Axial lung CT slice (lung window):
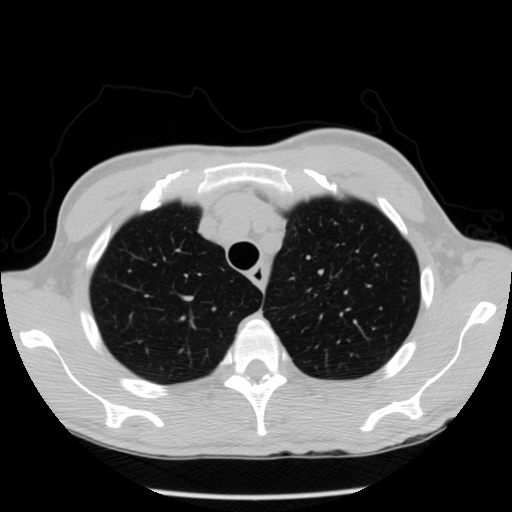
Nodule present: no